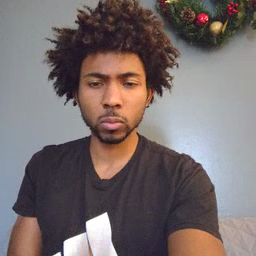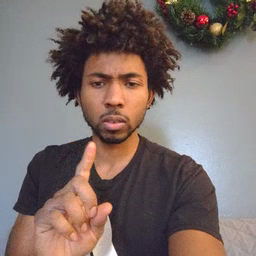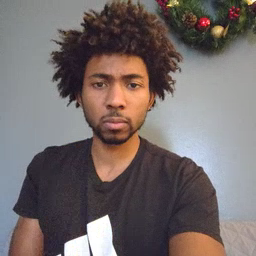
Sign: where